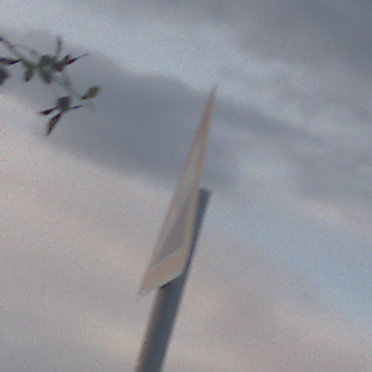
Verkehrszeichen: Steigung10
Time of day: SunriseSunset
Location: Outdoor (Nature)
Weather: PartlyCloudy
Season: NotSpecified
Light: Natural